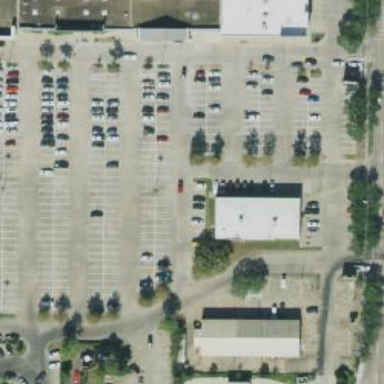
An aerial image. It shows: Parking space.